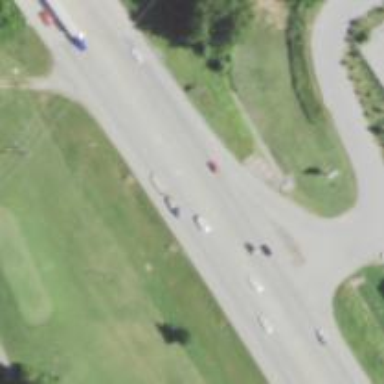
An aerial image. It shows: Asphalt road with primary link designation.